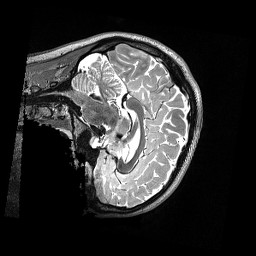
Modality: T2w
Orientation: sagittal
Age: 21
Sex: male
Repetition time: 3.2 s
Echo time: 0.563 s